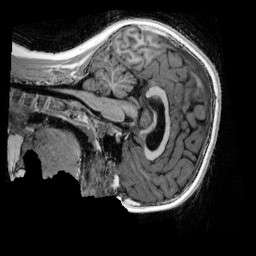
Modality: UNIT1_denoised
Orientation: sagittal
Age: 9
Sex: male
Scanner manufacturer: siemens
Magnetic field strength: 3 T
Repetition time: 4 s
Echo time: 0.00303 s